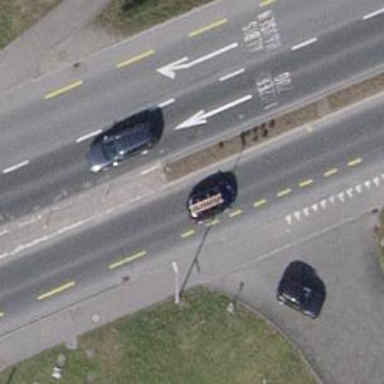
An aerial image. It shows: Primary highway with designated cycle lane.